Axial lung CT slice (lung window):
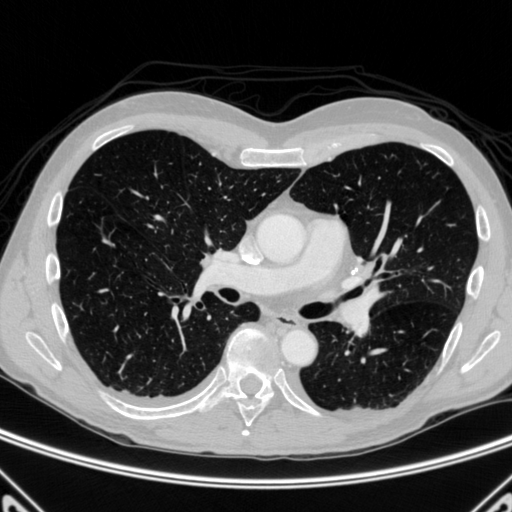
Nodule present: no